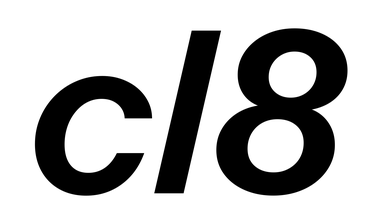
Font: InstrumentSans-Italic_SemiBold_Italic